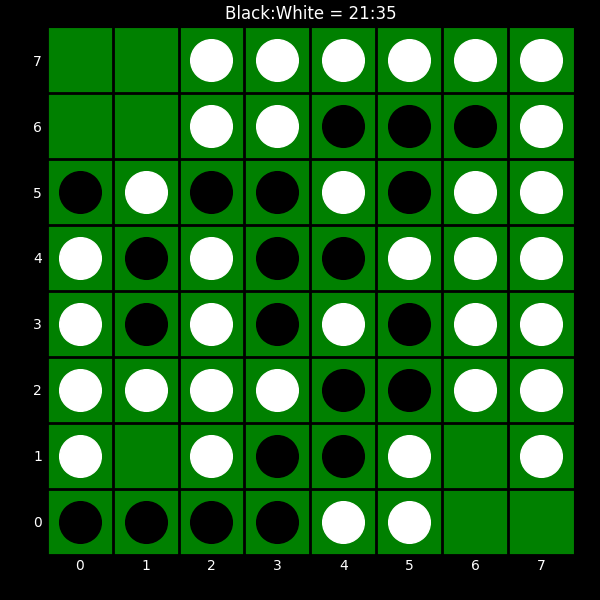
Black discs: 21
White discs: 35